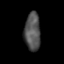
Tissue: prostate
Cell type: T cells
Senescence score: 0.321
Nuclear area (px): 599
Mean DAPI intensity: 81.422